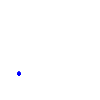
Particle: proton